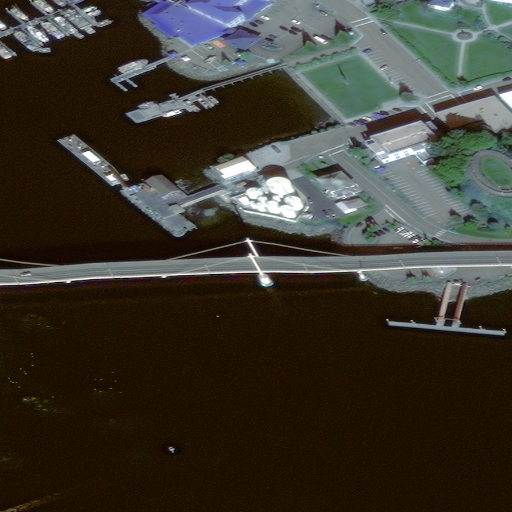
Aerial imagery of bar in Alaska named Shoal Island containing only unknown